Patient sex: F
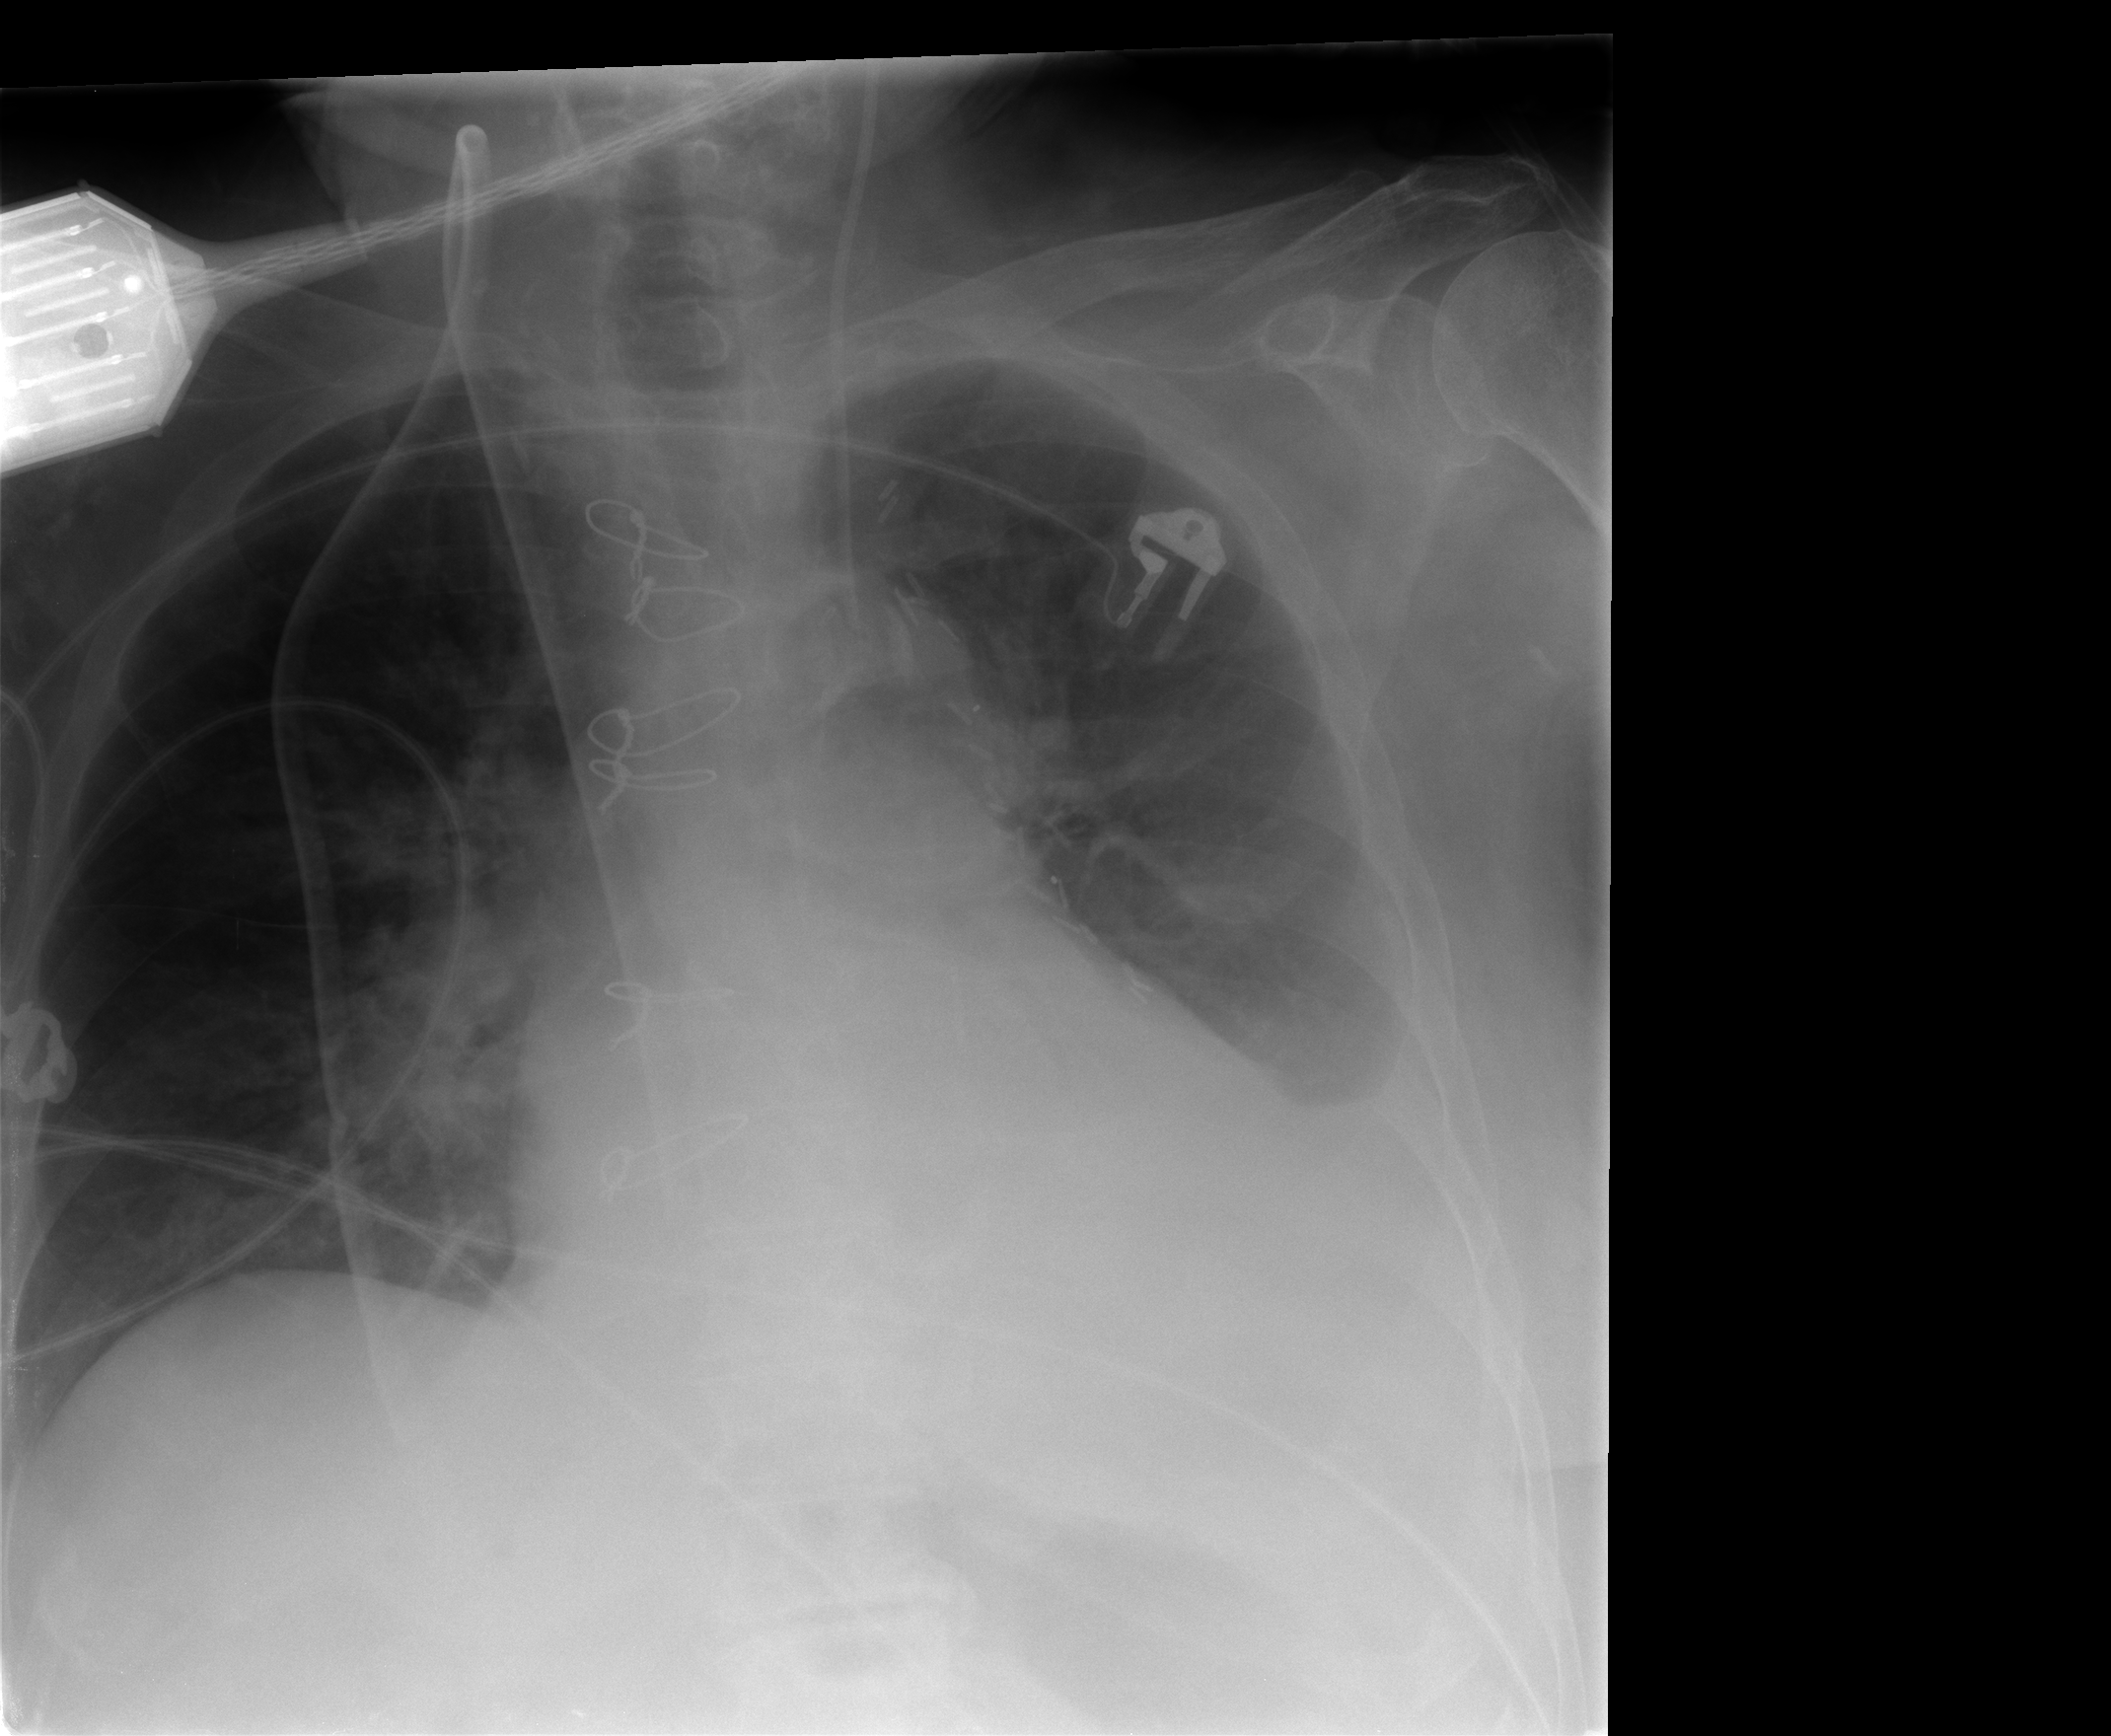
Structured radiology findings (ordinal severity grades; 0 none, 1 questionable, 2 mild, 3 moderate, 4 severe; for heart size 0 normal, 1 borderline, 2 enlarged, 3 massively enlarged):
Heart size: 1
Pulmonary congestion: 0
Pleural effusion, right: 0
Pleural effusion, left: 2
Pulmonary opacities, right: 0
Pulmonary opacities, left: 0
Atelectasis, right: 2
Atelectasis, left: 2